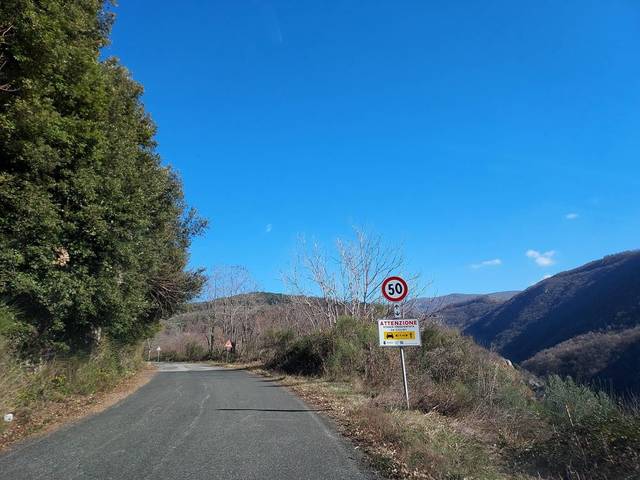
Region: Italy
Coordinates: 41.766, 13.376